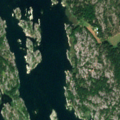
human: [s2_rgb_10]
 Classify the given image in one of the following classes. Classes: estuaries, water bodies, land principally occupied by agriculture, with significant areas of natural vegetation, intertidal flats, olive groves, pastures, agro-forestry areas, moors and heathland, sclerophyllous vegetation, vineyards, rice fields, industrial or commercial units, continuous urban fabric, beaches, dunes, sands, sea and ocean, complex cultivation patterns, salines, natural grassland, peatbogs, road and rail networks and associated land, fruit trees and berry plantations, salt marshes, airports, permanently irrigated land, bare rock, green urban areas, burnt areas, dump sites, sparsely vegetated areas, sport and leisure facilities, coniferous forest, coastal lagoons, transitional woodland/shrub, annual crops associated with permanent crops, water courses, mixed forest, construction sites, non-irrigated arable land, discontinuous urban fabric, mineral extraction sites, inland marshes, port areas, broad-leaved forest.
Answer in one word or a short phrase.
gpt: broad-leaved forest, mixed forest, bare rock, sea and ocean